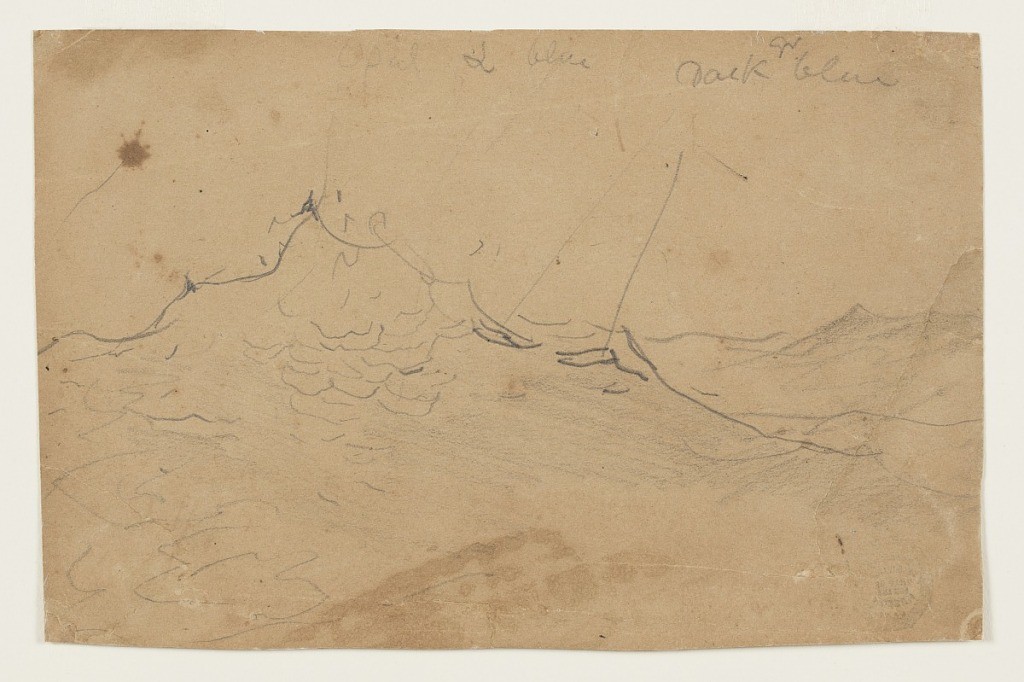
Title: Combers in a Stormy Sea
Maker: Winslow Homer, American, 1836–1910
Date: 1890
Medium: Graphite on yellow-gray paper
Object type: Drawing
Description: Horizontal sketch of combers in a stormy sea, with manuscript color notations.